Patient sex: F
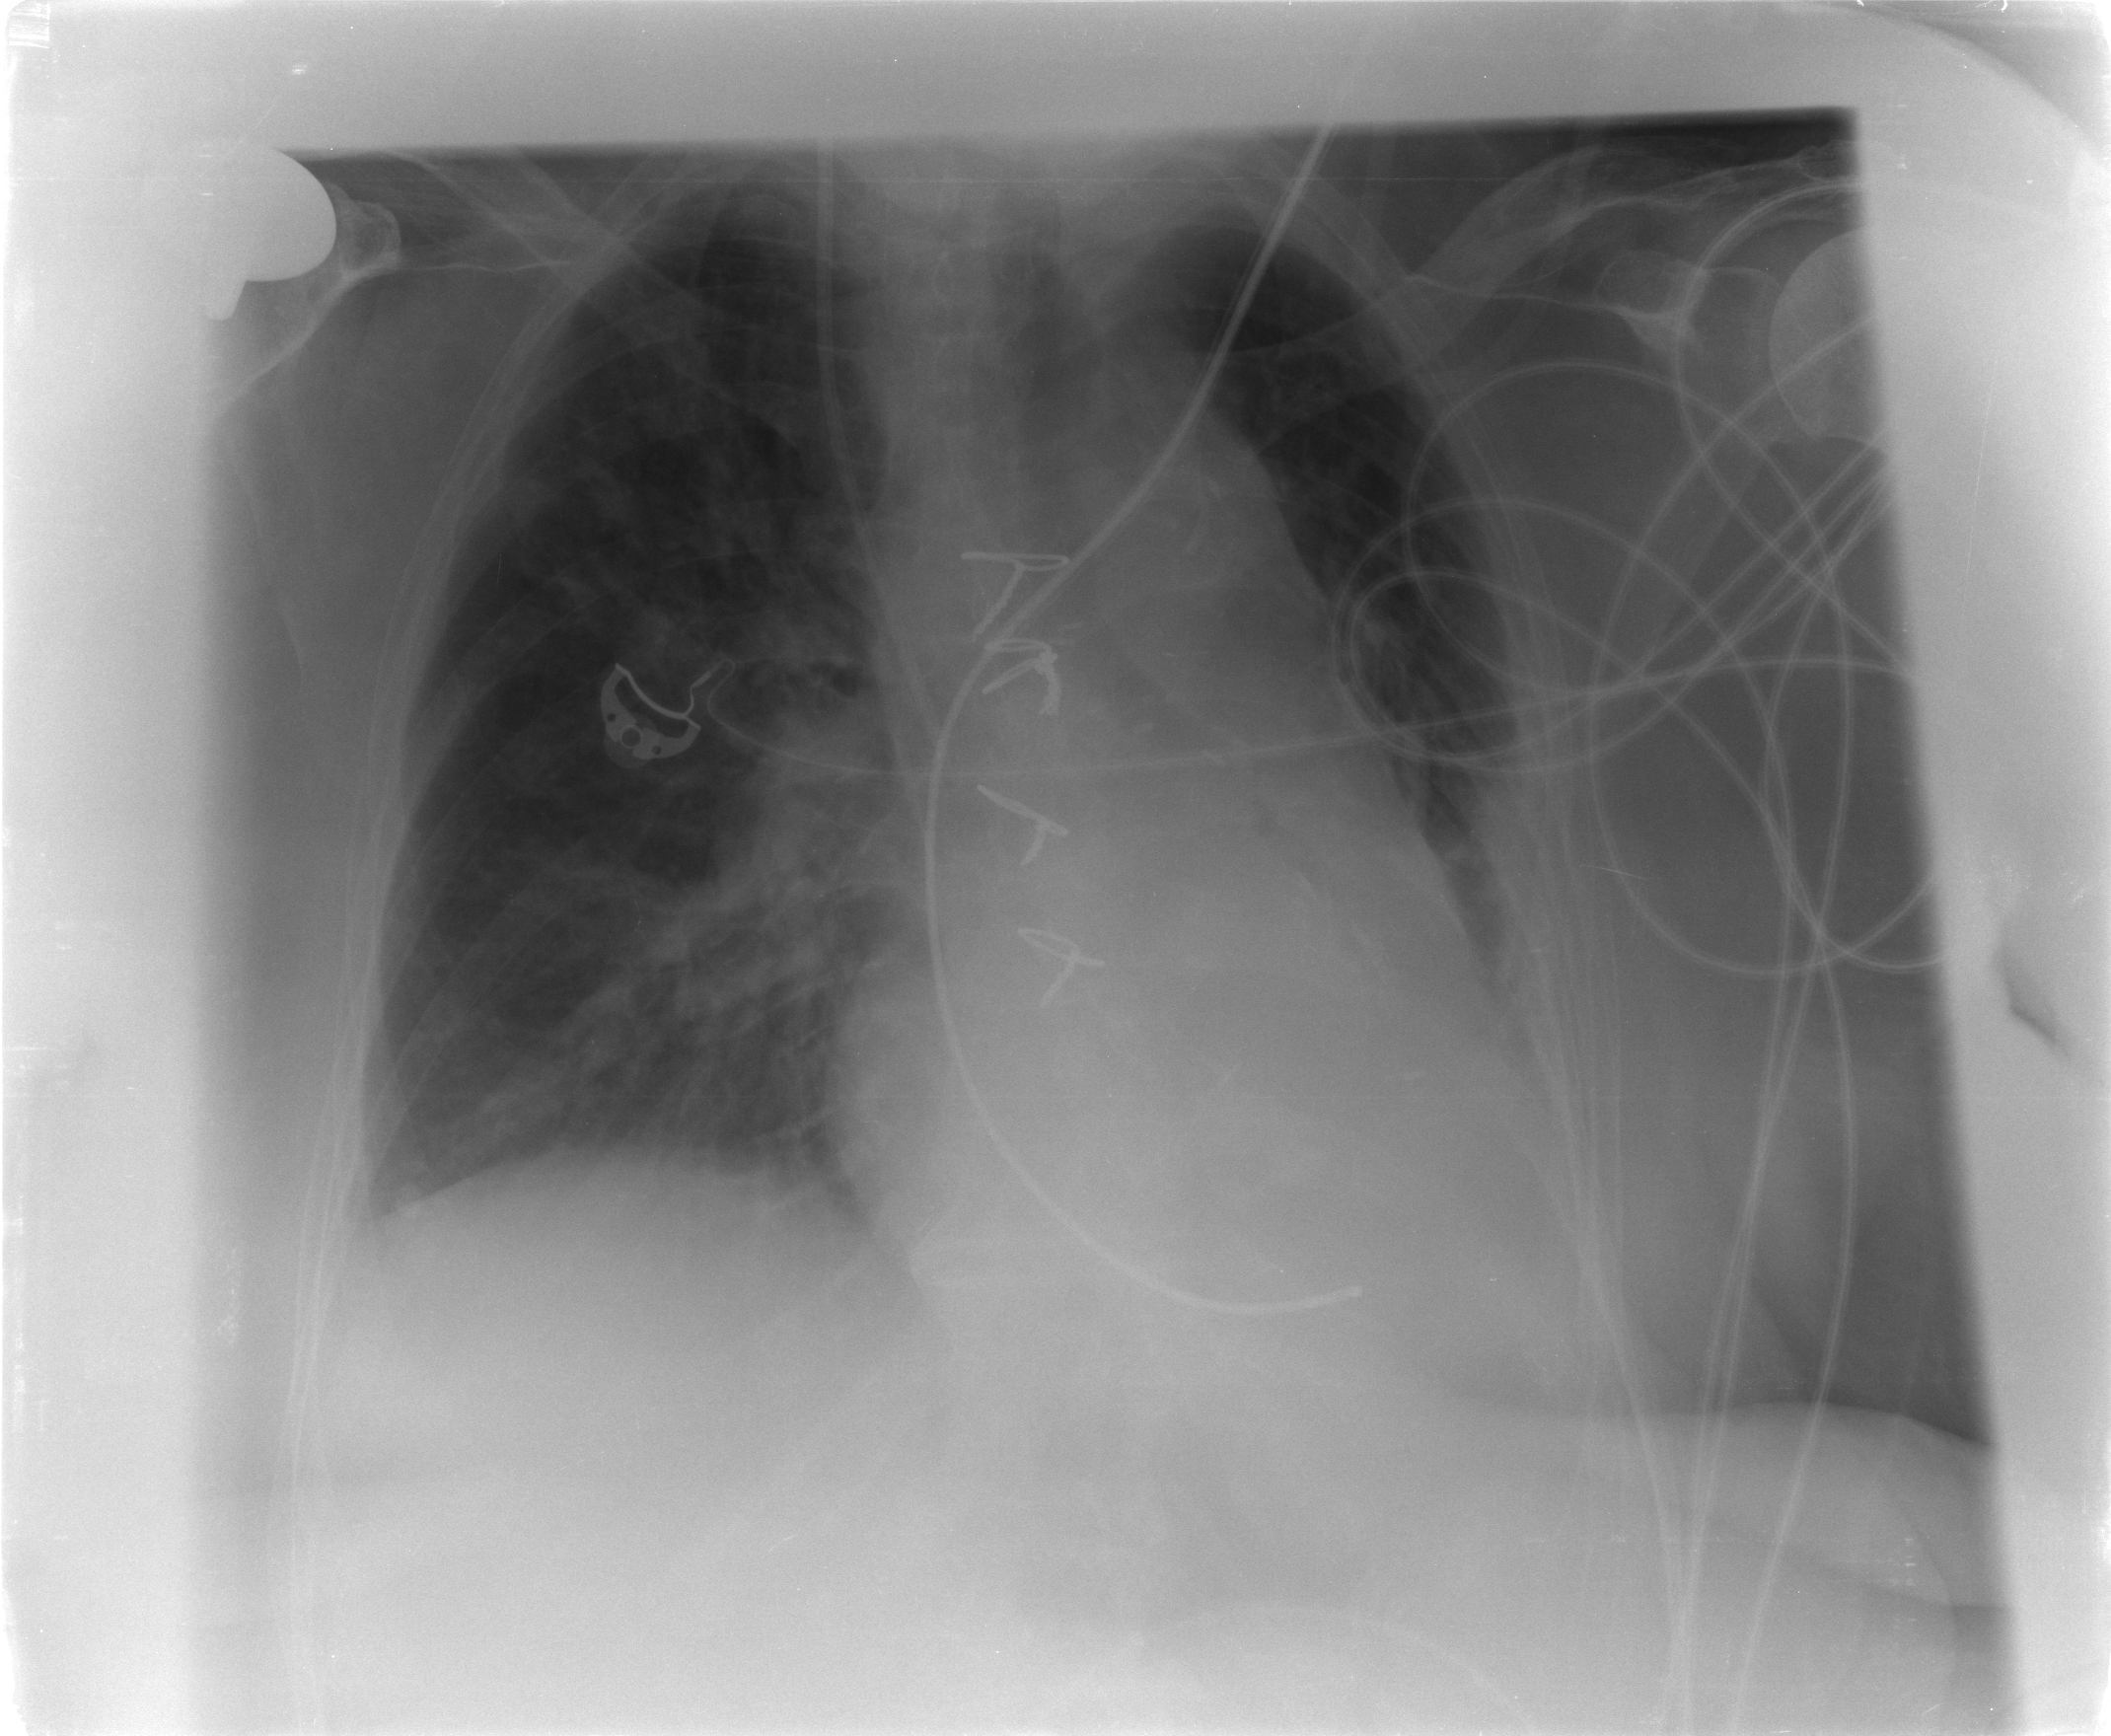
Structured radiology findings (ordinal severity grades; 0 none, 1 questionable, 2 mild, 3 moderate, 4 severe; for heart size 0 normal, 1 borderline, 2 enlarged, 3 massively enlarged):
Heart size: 2
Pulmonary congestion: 2
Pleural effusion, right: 0
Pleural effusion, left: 1
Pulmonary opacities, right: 2
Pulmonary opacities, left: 0
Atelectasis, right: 0
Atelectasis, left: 2